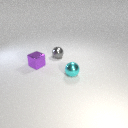
small gray metal sphere to the right of small purple metal cube